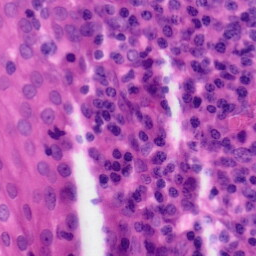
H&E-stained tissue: Tonsil